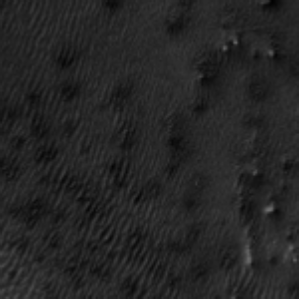
Label: frost